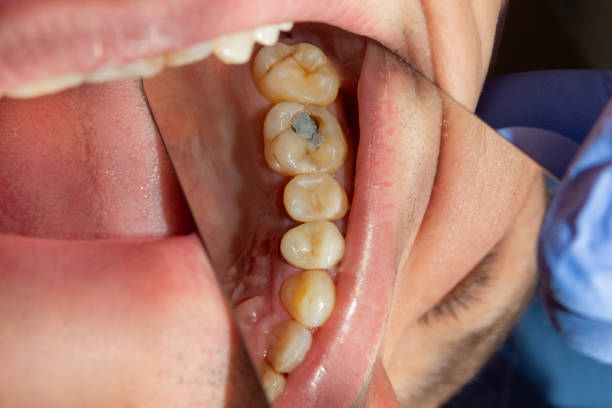
Condition: Caries